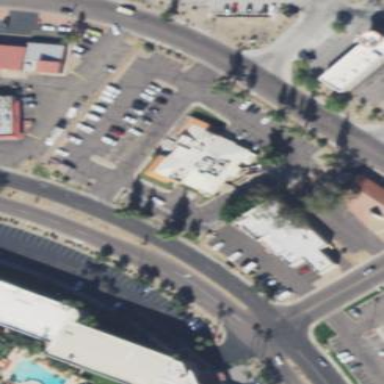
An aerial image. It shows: Parking area with asphalt surface.